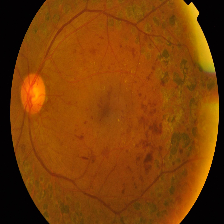
Diabetic retinopathy grade: Proliferative DR